Question: I'm inserting a very basic Google map into my page and the zoom control and streetmap icon are not visible, however if I place my mouse over where they should be I can zoom the map and enter streetview.
So the controls are there just not visible.
'''
<script type="text/javascript"
src="//maps.googleapis.com/maps/api/js?key=<apikey>&sensor=false&region=IT">
</script>
var myOptions = {
zoom: 17,
center: latlng,
panControl: true,
zoomControl: true,
zoomControlOptions: {
style: google.maps.ZoomControlStyle.LARGE
},
scaleControl: true,
mapTypeId: google.maps.MapTypeId.ROADMAP
};
var map = new google.maps.Map(document.getElementById("map_canvas"), myOptions);
'''
Any ideas what the problem could be?

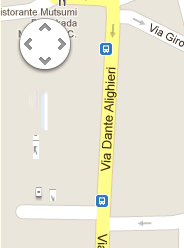
Answer: That is definitely a CSS issue that you have with your code. Look for CSS that is applying to all images like:
'''
img {
max-width: 100%;
}
'''